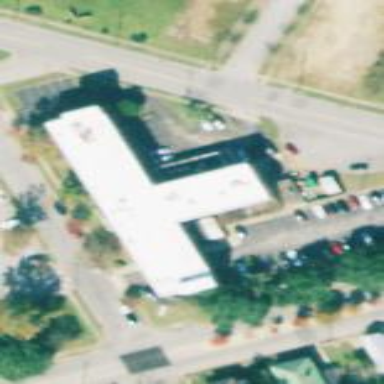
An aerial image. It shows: Building.